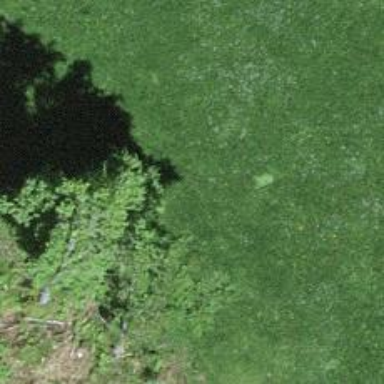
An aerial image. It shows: Evergreen needle-leaved tree.